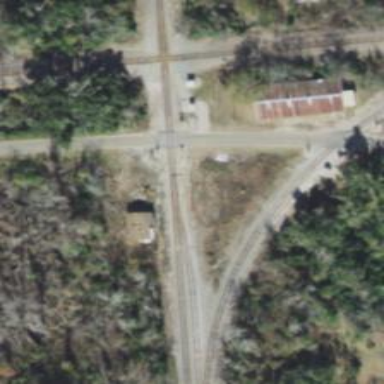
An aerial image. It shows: Level crossing with lights at the railway.